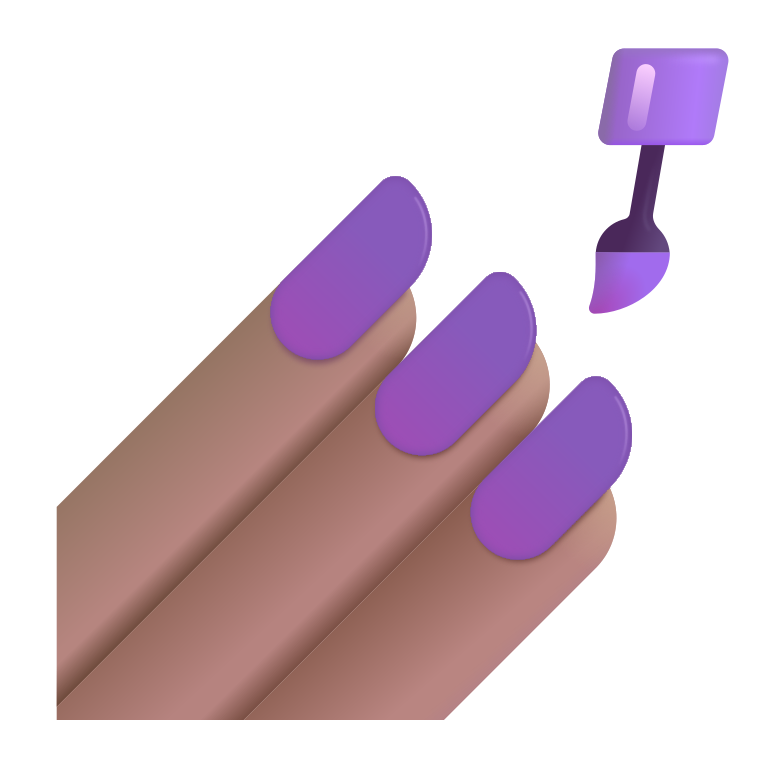
nail polish color